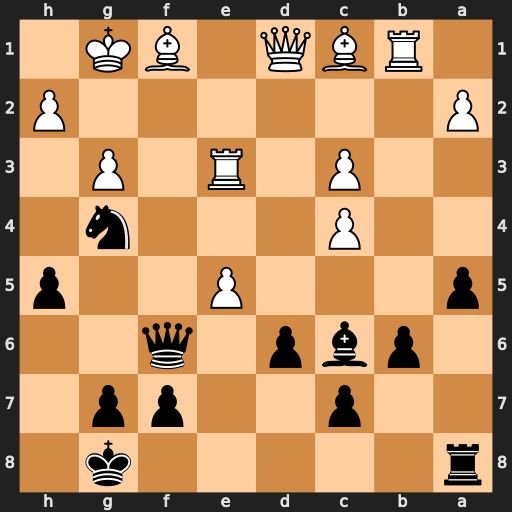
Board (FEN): r5k1/2p2pp1/1pbp1q2/p3P2p/2P3n1/2P1R1P1/P6P/1RBQ1BK1
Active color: b
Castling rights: -
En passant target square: -
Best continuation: Qf2#